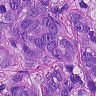
Metastatic tissue present: yes